九年级 · 度量几何学
如图, 若点 $O$ 是 $\triangle A B C$ 的内心, $\angle A=70^{\circ}$, 则 $\angle B O C=$

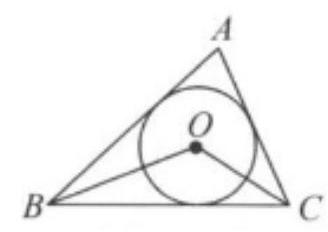
答案: $125^{\circ}$
解析: 【分析】

此题主要考查了三角形内切圆与内心, 角平分线的概念, 三角形的内角和定理, 解答本题的关键是理解三角形内心的定义; 首先根据三角形内心的概念得出 $B O$ 平分 $\angle A B C, C O$ 平分 $\angle A C B$, 然后根据角平分线的定义和三角形的内角和定理进行解答, 即可求解.

【解答】

解: $\because O$ 是 $\triangle A B C$ 的内心,

$\therefore B O$ 平分 $\angle A B C, C O$ 平分 $\angle A C B$,

$\therefore \angle O B C=\frac{1}{2} \angle A B C, \angle O C B=\frac{1}{2} \angle A C B, \angle A=70^{\circ}$,

$\therefore \angle O B C+\angle O C B=\frac{1}{2}(\angle A B C+\angle A C B)=\frac{1}{2}\left(180^{\circ}-\angle A\right)=\frac{1}{2}\left(180^{\circ}-70^{\circ}\right)=55^{\circ}$,

$\therefore \angle B O C=180^{\circ}-(\angle O B C+\angle O C B)=180^{\circ}-55^{\circ}=125^{\circ}$.

故答案为: $125^{\circ}$.